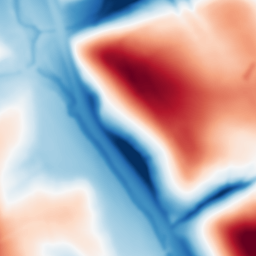
Category: multiscale
Decomposition family: dog
Decomposition parameters: sigma_low: 2
sigma_high: 50
Upsampling method: bicubic_3x
Upsampling parameters: scale: 3
Upsampling scale: 3